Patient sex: M
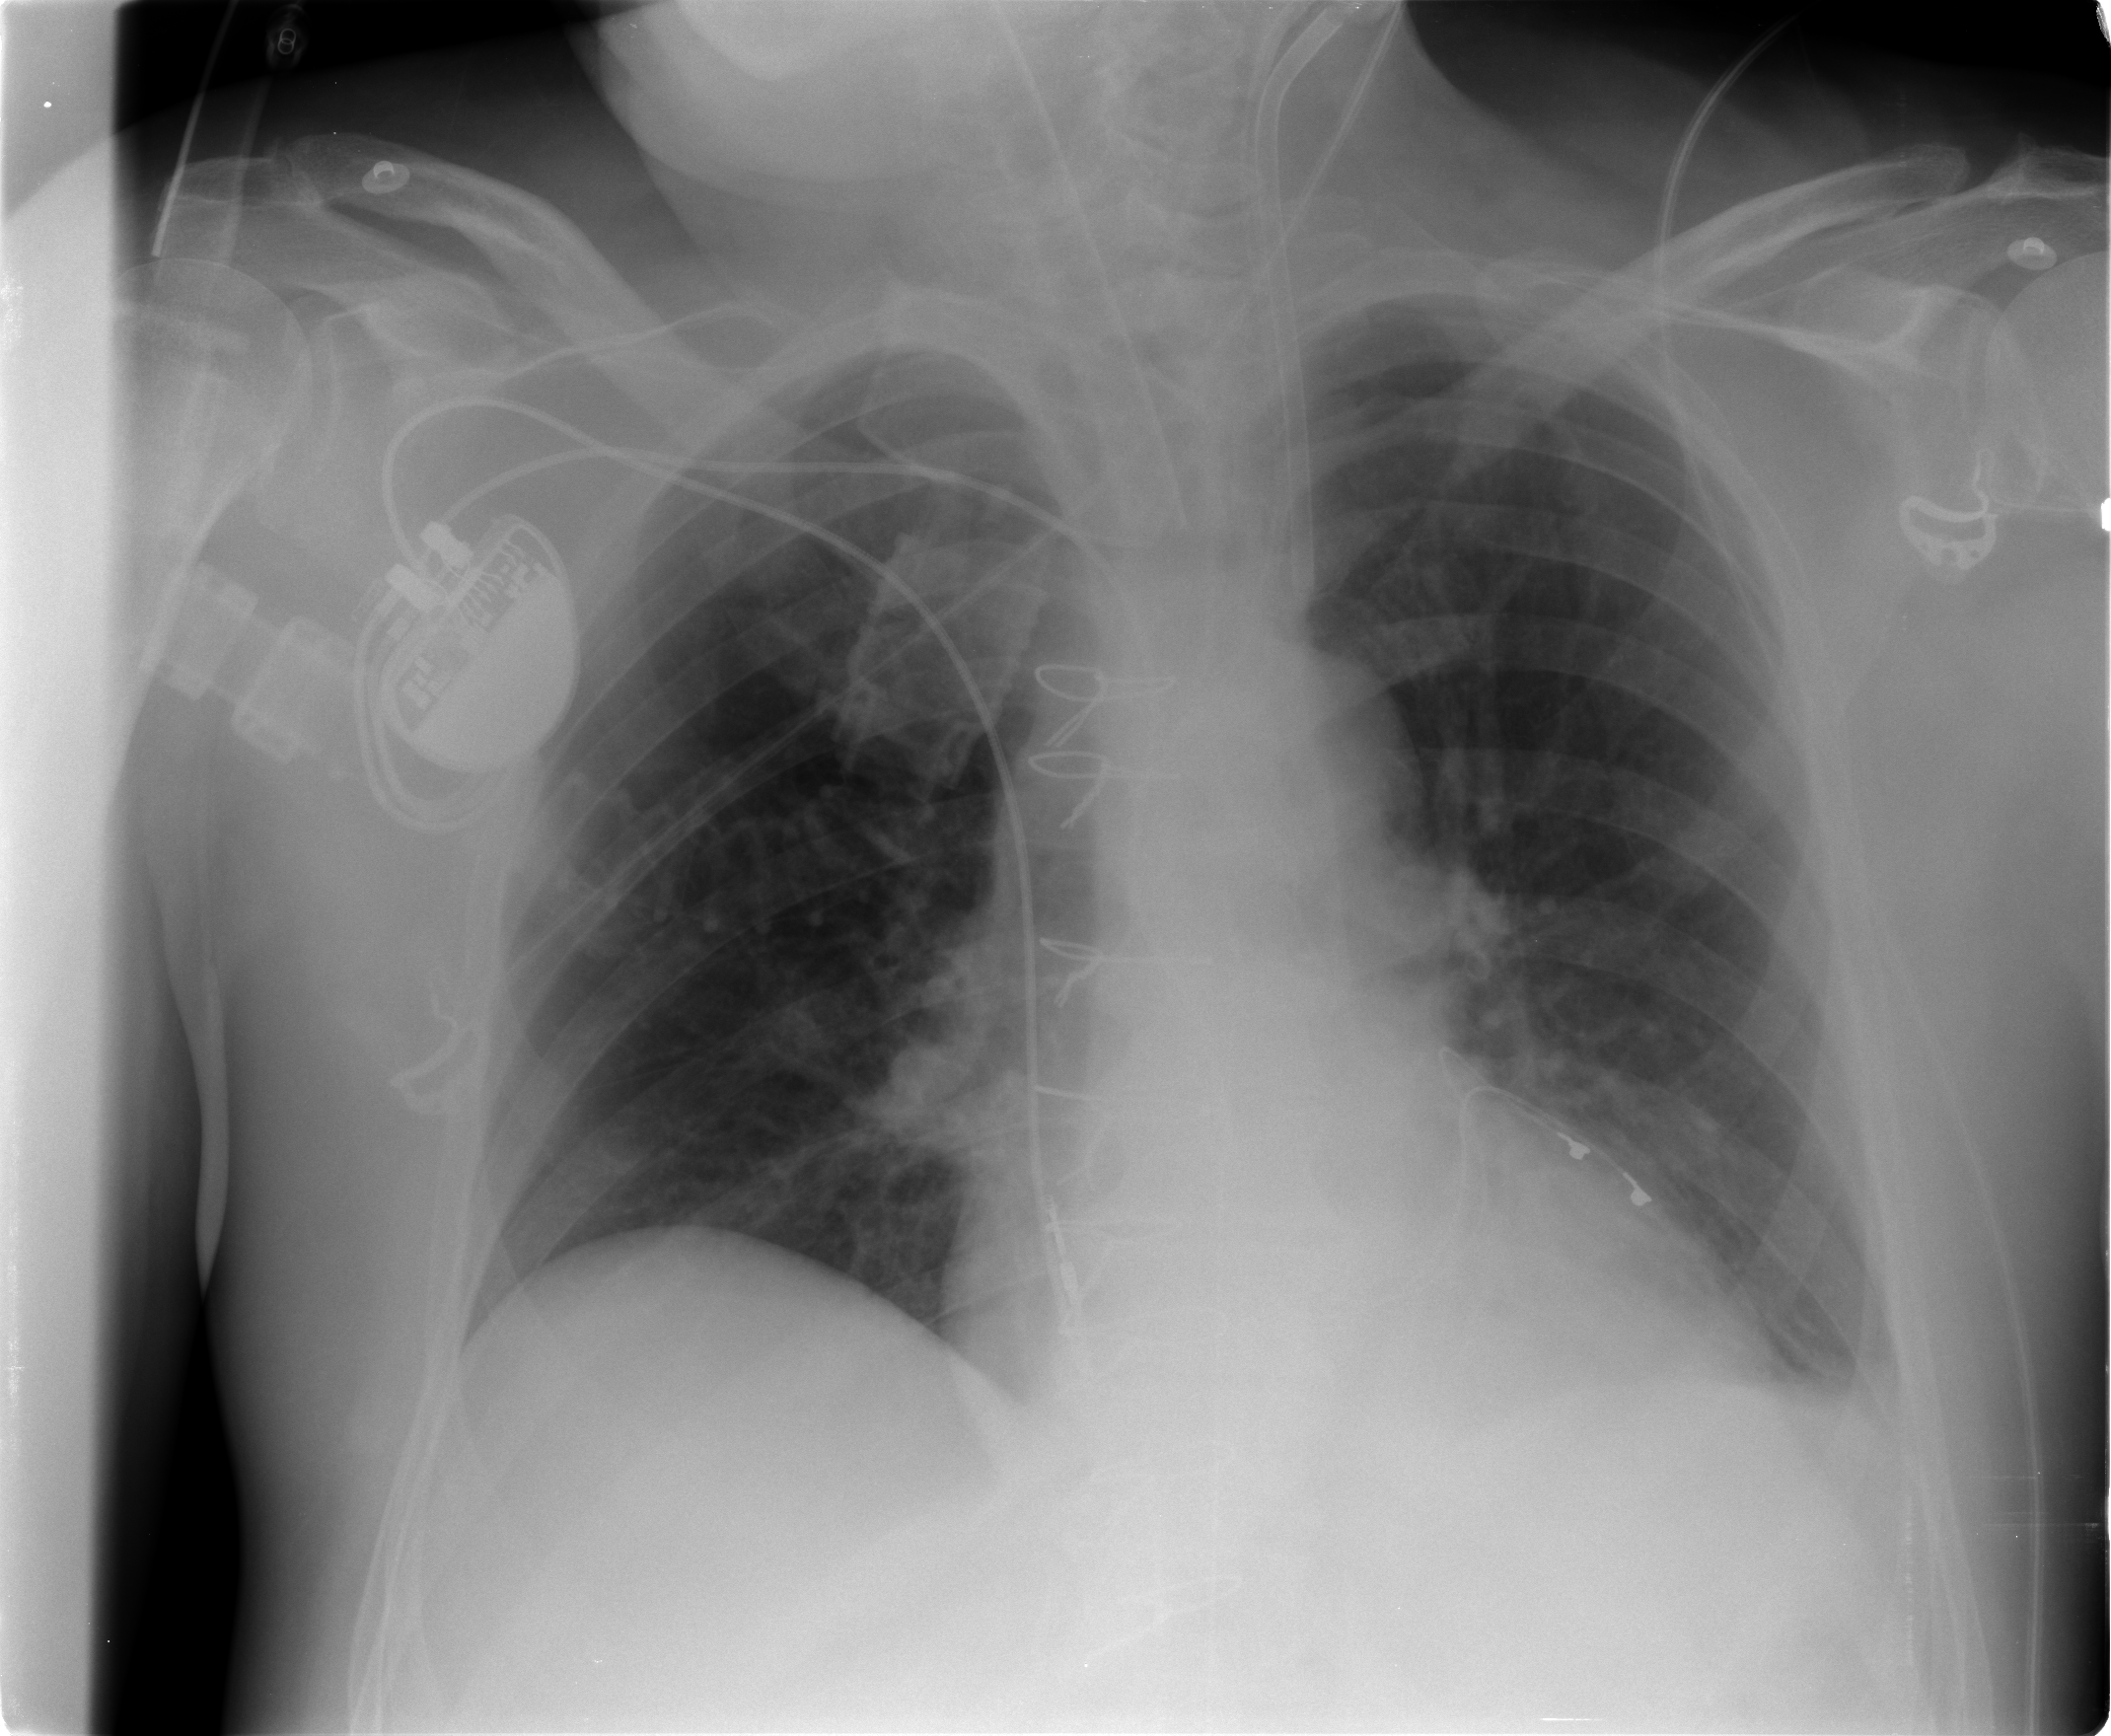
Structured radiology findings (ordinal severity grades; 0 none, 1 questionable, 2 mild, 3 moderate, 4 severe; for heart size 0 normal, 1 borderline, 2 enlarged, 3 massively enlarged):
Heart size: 0
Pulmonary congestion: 0
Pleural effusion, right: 0
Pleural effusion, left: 0
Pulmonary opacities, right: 0
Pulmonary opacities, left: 0
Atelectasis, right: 2
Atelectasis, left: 2